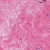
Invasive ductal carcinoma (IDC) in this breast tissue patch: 0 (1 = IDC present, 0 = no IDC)